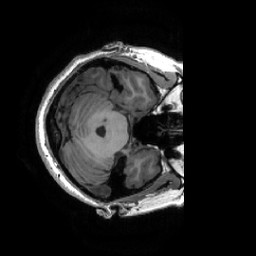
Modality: T1w
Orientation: axial
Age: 30
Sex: female
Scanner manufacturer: ge
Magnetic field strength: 3 T
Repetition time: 0.0073 s
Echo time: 0.003 s